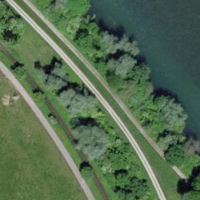
EUNIS habitat code: 24
Species observed at this site:
Scilla bifolia
Colchicum autumnale